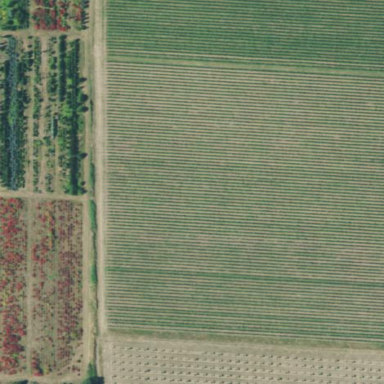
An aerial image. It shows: Vineyard growing grapes.